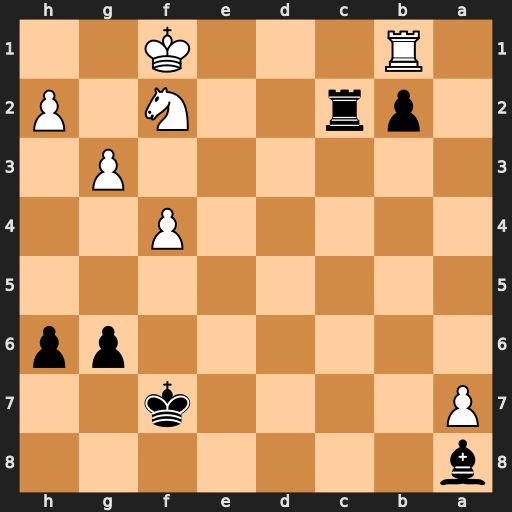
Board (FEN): b7/P4k2/6pp/8/5P2/6P1/1pr2N1P/1R3K2
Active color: b
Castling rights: -
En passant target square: -
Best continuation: Rc1+ Ke2 Rxb1